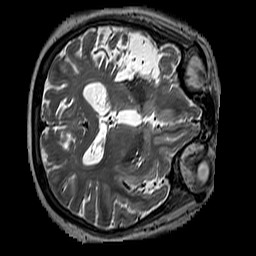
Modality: T2w
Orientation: axial
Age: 53
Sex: female
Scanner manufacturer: siemens
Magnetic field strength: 3 T
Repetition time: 3.2 s
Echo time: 0.212 s